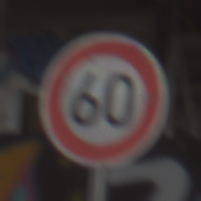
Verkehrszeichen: Geschwindigkeit60
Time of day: Midday
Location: Roofed (Special)
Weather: Overcast
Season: NotSpecified
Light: Natural